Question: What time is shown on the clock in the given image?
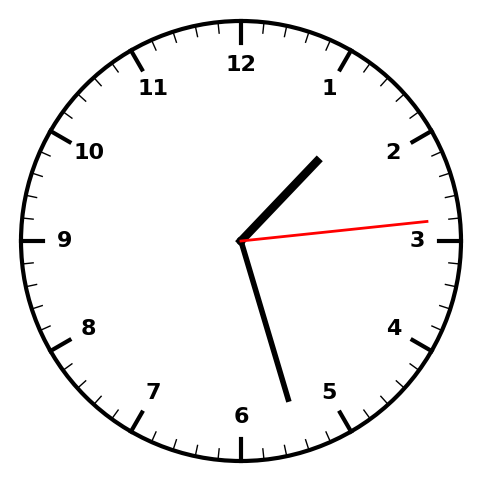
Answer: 01:27:14